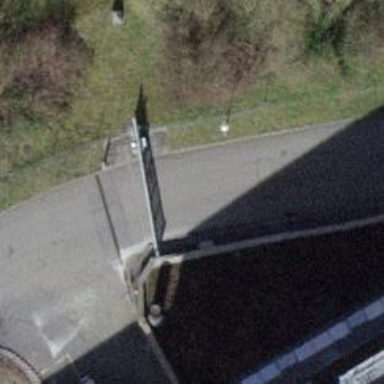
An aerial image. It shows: Gate.